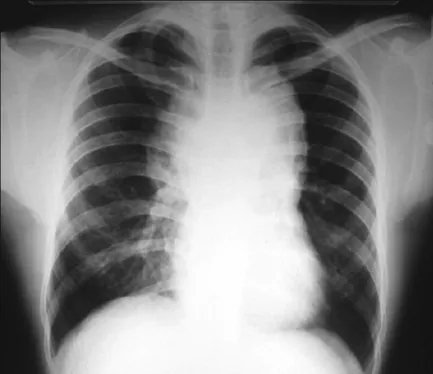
Plain chest X-ray shows large mediastinal mass.
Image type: radiology (x_ray)